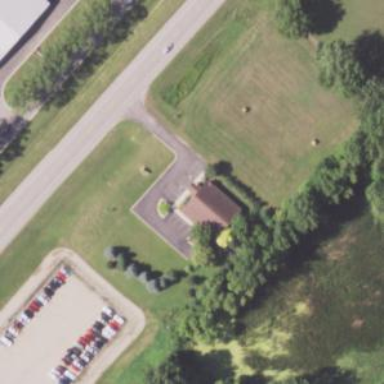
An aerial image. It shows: Building serving as veterinary clinic.